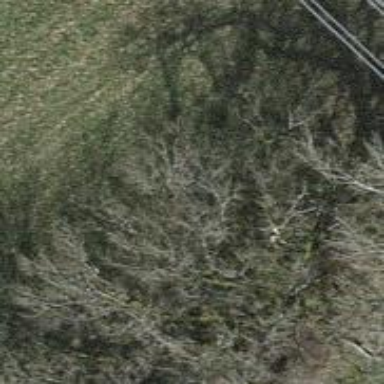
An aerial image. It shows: Beautiful tree in nature.